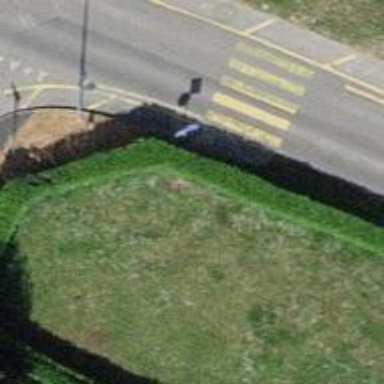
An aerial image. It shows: Hedge acting as barrier.